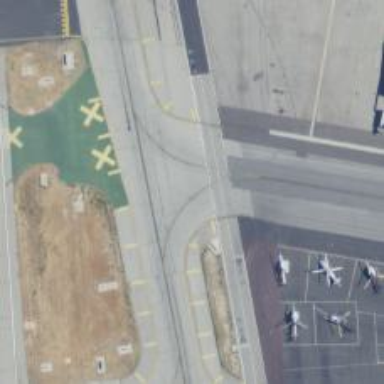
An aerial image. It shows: Image of taxiway at airport.